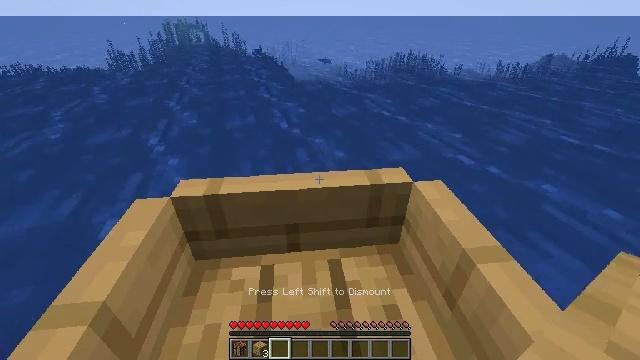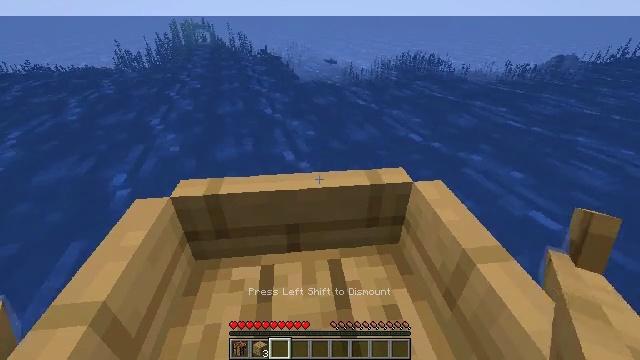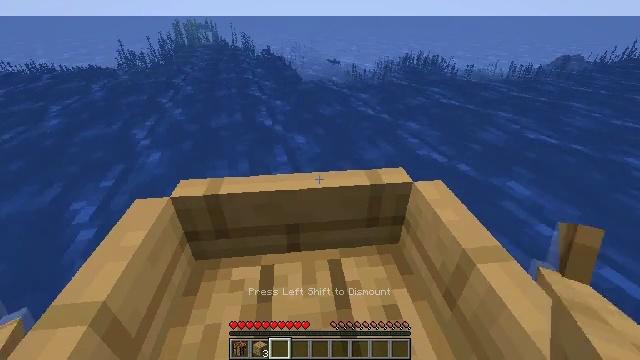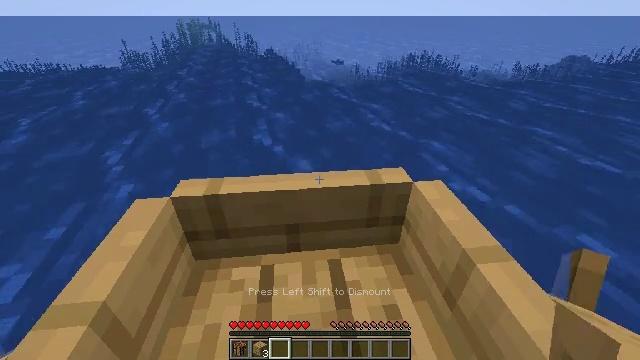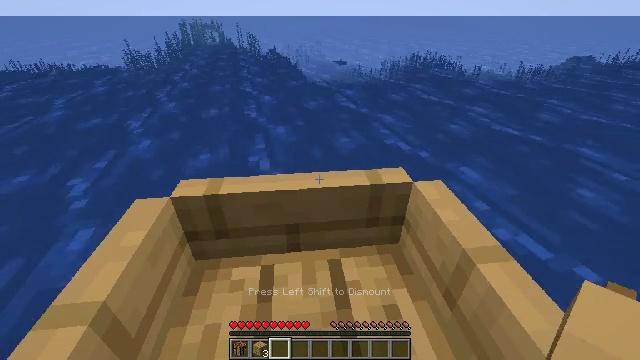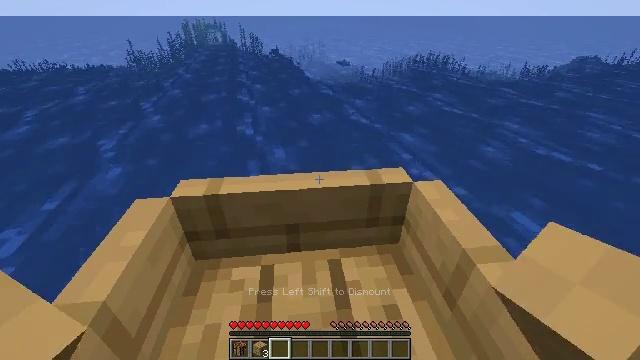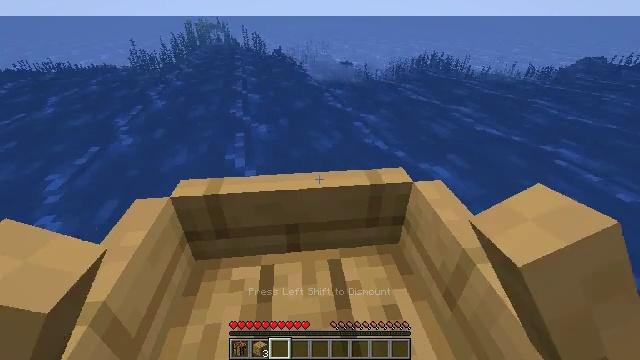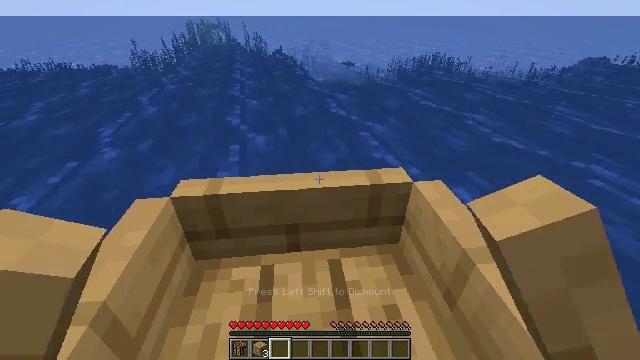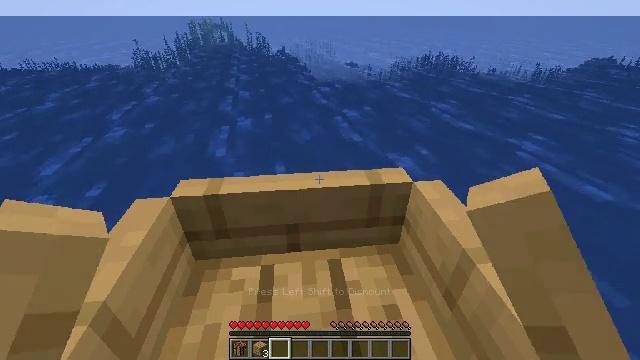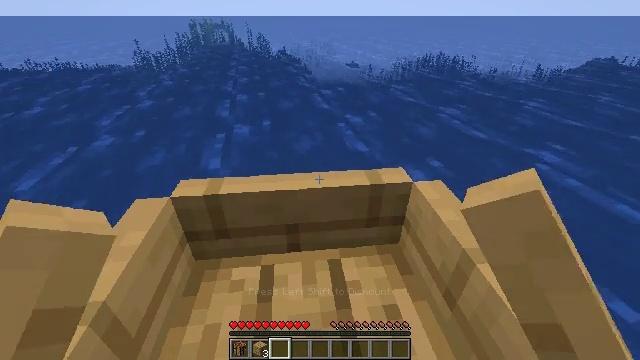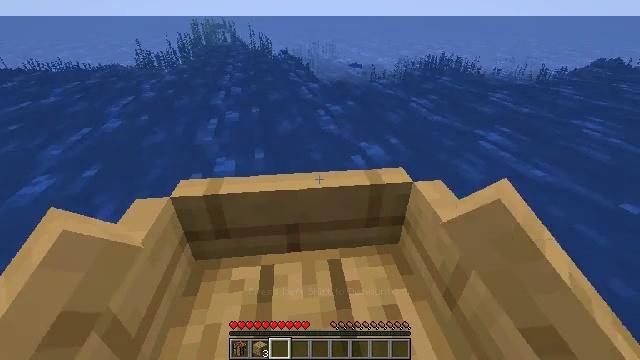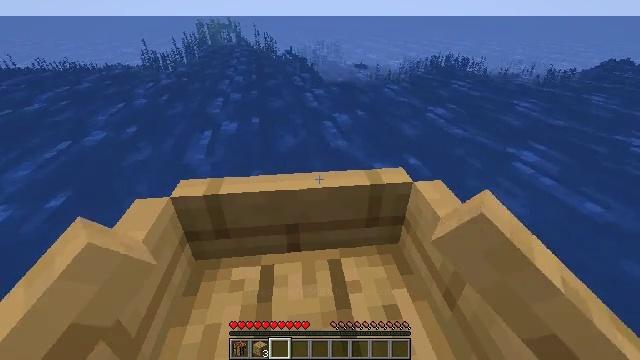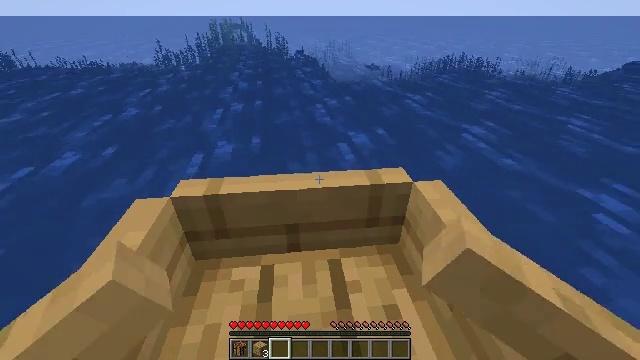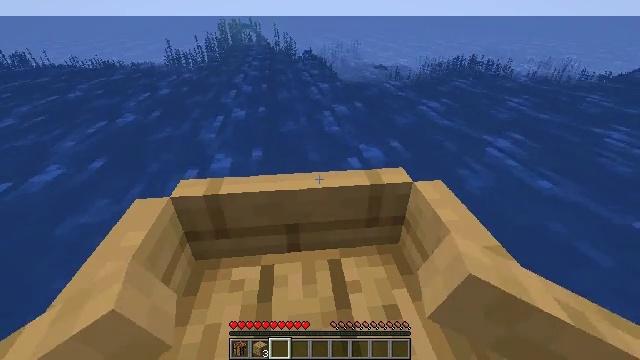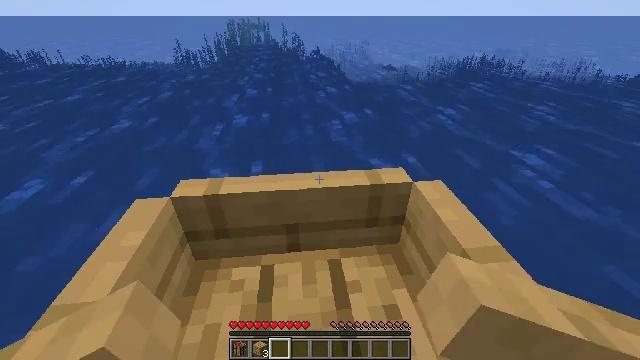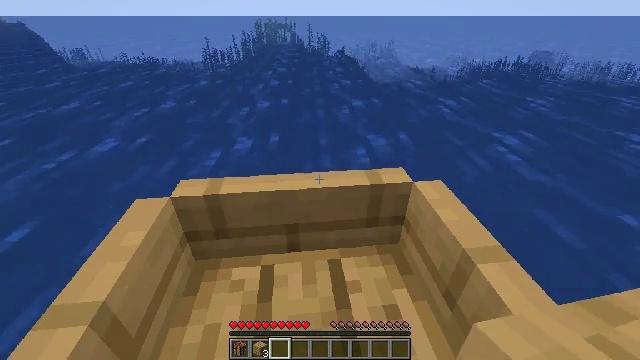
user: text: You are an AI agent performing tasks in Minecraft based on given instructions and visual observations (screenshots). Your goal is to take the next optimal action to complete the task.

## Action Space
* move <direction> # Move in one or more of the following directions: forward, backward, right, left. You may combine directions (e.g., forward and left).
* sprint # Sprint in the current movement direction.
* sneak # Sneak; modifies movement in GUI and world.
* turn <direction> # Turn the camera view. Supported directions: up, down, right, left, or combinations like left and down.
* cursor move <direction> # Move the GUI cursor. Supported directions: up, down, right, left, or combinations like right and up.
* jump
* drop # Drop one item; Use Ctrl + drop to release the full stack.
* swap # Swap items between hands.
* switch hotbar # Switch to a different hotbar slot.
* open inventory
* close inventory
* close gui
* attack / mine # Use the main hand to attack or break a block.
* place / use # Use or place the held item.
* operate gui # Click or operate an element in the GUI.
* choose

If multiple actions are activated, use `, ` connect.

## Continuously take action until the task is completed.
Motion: motion action
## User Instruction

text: Harvest kelp from the ocean.
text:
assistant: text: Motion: move forward
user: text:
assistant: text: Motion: move forward
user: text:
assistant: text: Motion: move forward
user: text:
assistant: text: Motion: move forward
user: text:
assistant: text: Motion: move forward
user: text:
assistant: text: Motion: move forward
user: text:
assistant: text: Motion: move forward
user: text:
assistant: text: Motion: move forward
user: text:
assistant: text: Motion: move forward
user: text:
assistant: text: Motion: move forward and move left
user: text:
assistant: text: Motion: move forward and move left
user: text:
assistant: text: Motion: move forward and move left
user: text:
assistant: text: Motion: move forward and move left
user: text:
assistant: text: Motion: move forward
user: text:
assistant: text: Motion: move forward
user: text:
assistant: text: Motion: move forward
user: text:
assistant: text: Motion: move forward
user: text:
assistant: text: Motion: move forward
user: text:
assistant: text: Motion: move forward
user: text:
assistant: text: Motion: move forward
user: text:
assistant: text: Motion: move forward
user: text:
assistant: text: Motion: move forward
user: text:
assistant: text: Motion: move forward
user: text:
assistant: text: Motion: move forward and move right
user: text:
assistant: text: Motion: move forward and move right
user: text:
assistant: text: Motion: move forward and move right
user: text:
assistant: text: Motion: move forward and move right
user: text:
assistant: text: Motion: move forward and move right
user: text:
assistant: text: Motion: move forward
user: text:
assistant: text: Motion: move forward